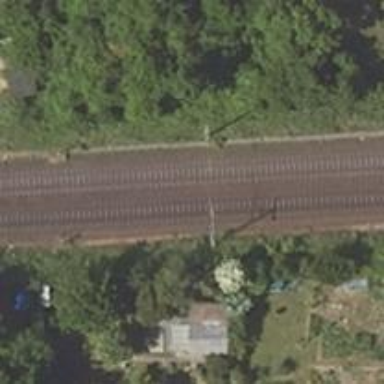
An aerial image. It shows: Milestone along the railway track with catenary mast.